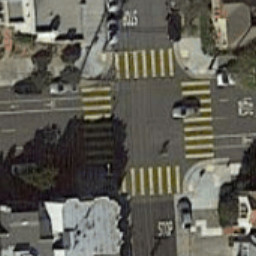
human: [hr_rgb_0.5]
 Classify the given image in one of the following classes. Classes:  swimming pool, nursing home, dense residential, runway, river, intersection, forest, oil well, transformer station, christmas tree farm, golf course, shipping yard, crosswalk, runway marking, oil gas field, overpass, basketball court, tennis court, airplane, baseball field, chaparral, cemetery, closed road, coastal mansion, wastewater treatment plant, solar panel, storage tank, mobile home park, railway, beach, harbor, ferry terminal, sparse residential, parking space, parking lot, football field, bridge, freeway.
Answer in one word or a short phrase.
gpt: crosswalk